Interaction volume radius: 5 \u00c5
Interaction volume height: 10 \u00c5
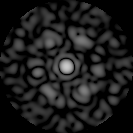
Disorder parameter: 0.7914